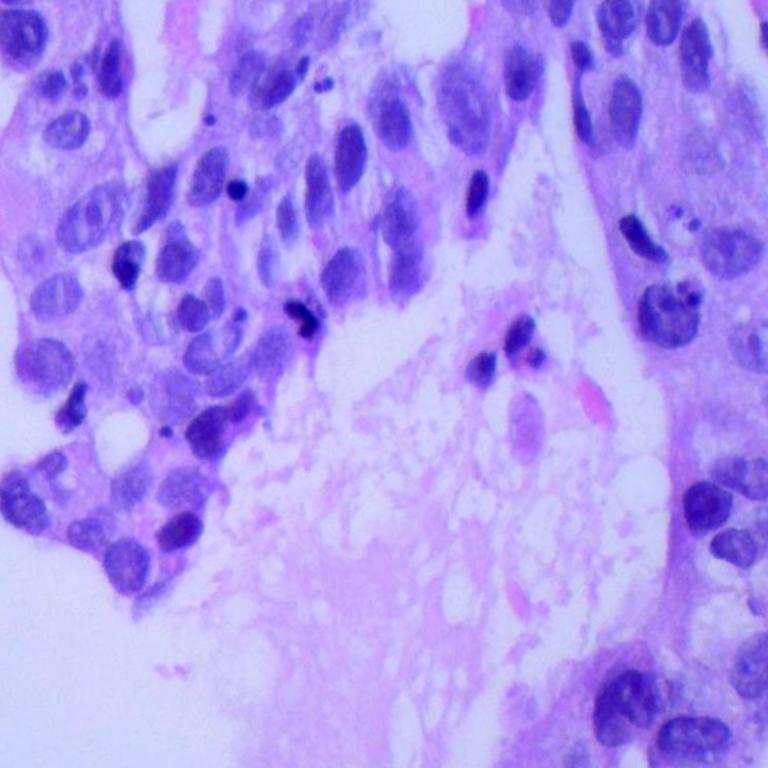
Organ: lung
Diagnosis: adenocarcinomas